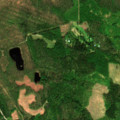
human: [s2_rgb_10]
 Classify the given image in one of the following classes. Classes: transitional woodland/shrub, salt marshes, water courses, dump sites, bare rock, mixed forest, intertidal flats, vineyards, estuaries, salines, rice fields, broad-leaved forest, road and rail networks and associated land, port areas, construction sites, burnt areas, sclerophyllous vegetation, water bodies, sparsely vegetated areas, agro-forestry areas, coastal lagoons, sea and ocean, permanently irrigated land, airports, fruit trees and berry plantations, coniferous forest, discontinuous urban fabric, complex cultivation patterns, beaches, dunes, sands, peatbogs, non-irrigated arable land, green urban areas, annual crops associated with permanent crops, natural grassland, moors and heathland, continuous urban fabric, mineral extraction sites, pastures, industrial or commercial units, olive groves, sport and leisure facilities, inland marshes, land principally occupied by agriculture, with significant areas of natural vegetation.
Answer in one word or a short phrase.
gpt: coniferous forest, mixed forest, transitional woodland/shrub